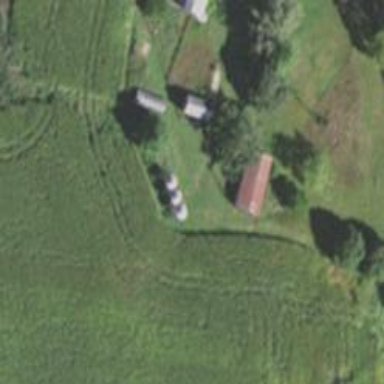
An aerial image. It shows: Silo.